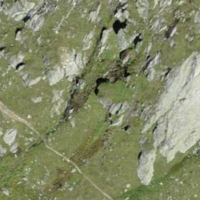
EUNIS habitat code: 31
Species observed at this site:
Zygaena exulans
Campanula barbata